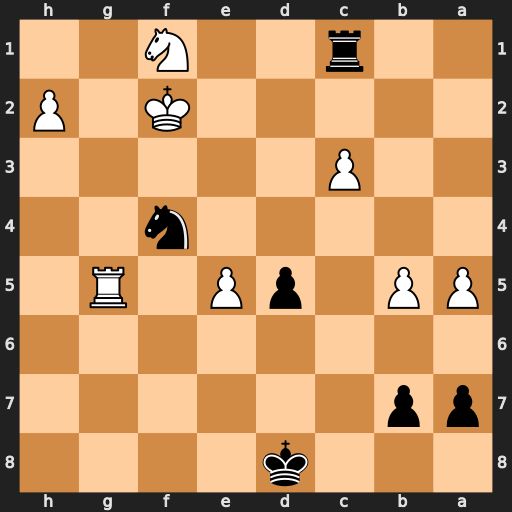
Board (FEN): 3k4/pp6/8/PP1pP1R1/5n2/2P5/5K1P/2r2N2
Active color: b
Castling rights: -
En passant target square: -
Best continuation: Nh3+ Ke2 Nxg5